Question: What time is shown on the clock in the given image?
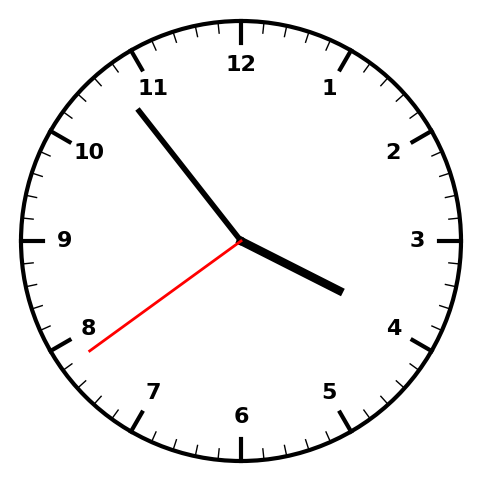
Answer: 03:53:39